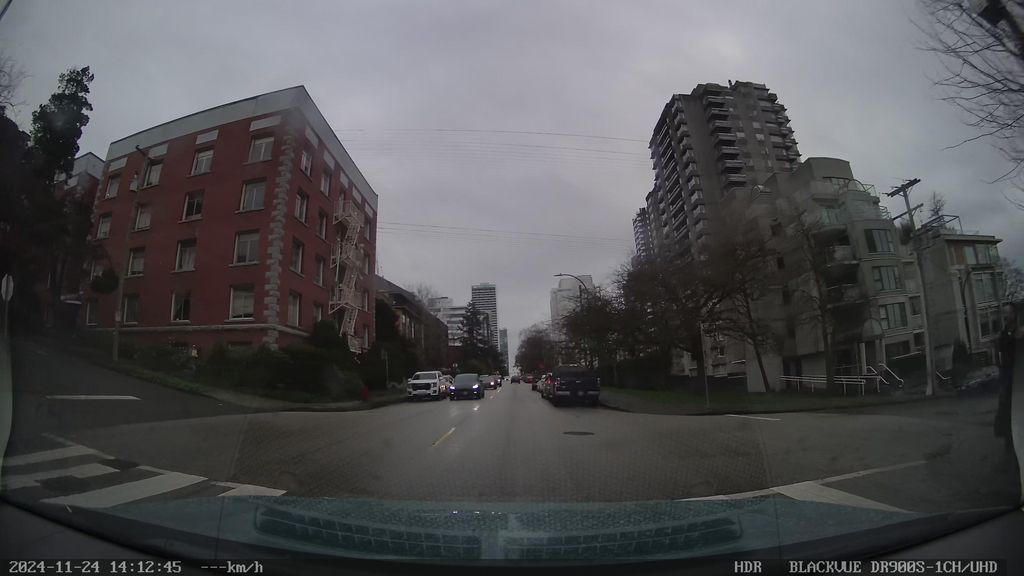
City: vancouver